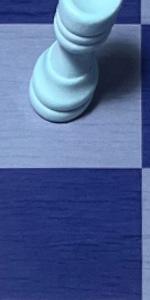
Label: Empty